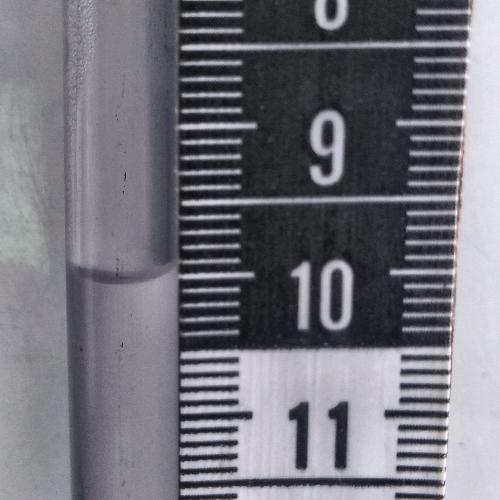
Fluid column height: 10.0 cm